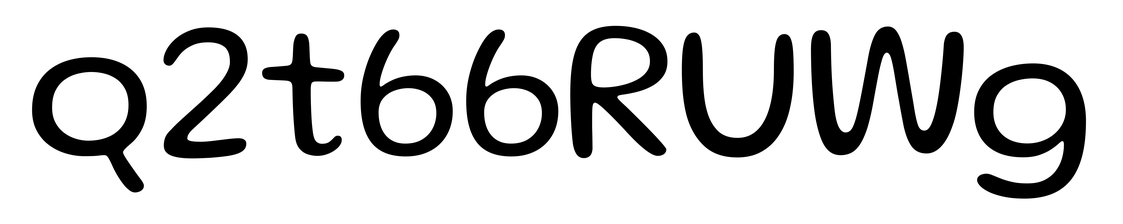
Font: Gluten_Light